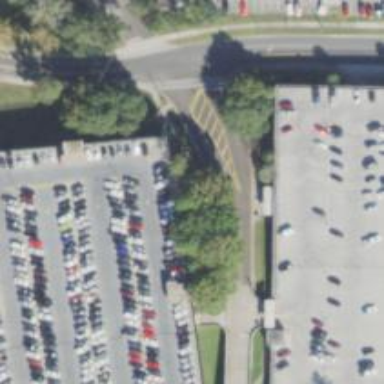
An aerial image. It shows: Multi-storey parking lot.